Question: I have relatively complex graphviz input files that contain transitive relations. Unfortunately these make the output overly complex without adding any additional information.
Is there any simple way to strip these transitive relations from the input/output.
Example input:
'''
digraph main {
subgraph cluster_Session_0 {
color = black;
label = "Session_0";
"Batch_0_0";
}
subgraph cluster_Session_1 {
color = black;
label = "Session_1";
"Batch_1_0" "Batch_1_1" "Batch_1_2" "Batch_1_3" "Batch_1_4";
}
subgraph cluster_Session_2 {
color = black;
label = "Session_2";
"Batch_2_0" "Batch_2_1" "Batch_2_2" "Batch_2_3";
}
subgraph cluster_Session_3 {
color = black;
label = "Session_3";
"Batch_3_0";
}
subgraph cluster_Session_4 {
color = black;
label = "Session_4";
"Batch_4_0";
}
subgraph cluster_Session_5 {
color = black;
label = "Session_5";
"Batch_5_0";
}
subgraph cluster_Session_6 {
color = black;
label = "Session_6";
"Batch_6_0";
}
subgraph cluster_Session_7 {
color = black;
label = "Session_7";
"Batch_7_0";
}
subgraph cluster_Session_8 {
color = black;
label = "Session_8";
"Batch_8_0";
}
subgraph cluster_Session_9 {
color = black;
label = "Session_9";
"Batch_9_0";
}
subgraph cluster_Session_10 {
color = black;
label = "Session_10";
"Batch_10_0";
}
subgraph cluster_Session_11 {
color = black;
label = "Session_11";
"Batch_11_0";
}
subgraph cluster_Session_12 {
color = black;
label = "Session_12";
"Batch_12_0";
}
subgraph cluster_Session_13 {
color = black;
label = "Session_13";
"Batch_13_0";
}
subgraph cluster_Session_14 {
color = black;
label = "Session_14";
"Batch_14_0";
}
"Batch_0_0" -> "Batch_1_0";
"Batch_0_0" -> "Batch_1_0";
"Batch_1_0" -> "Batch_1_1";
"Batch_1_1" -> "Batch_1_2";
"Batch_1_2" -> "Batch_1_3";
"Batch_1_3" -> "Batch_1_4";
"Batch_1_4" -> "Batch_2_0";
"Batch_0_0" -> "Batch_2_0";
"Batch_1_4" -> "Batch_2_0";
"Batch_2_0" -> "Batch_2_1";
"Batch_2_1" -> "Batch_2_2";
"Batch_2_2" -> "Batch_2_3";
"Batch_2_3" -> "Batch_3_0";
"Batch_0_0" -> "Batch_3_0";
"Batch_1_4" -> "Batch_3_0";
"Batch_2_3" -> "Batch_3_0";
"Batch_3_0" -> "Batch_4_0";
"Batch_0_0" -> "Batch_4_0";
"Batch_1_4" -> "Batch_4_0";
"Batch_2_3" -> "Batch_4_0";
"Batch_3_0" -> "Batch_4_0";
"Batch_4_0" -> "Batch_5_0";
"Batch_0_0" -> "Batch_5_0";
"Batch_1_4" -> "Batch_5_0";
"Batch_2_3" -> "Batch_5_0";
"Batch_3_0" -> "Batch_5_0";
"Batch_5_0" -> "Batch_6_0";
"Batch_0_0" -> "Batch_6_0";
"Batch_1_4" -> "Batch_6_0";
"Batch_2_3" -> "Batch_6_0";
"Batch_3_0" -> "Batch_6_0";
"Batch_6_0" -> "Batch_7_0";
"Batch_0_0" -> "Batch_7_0";
"Batch_1_4" -> "Batch_7_0";
"Batch_2_3" -> "Batch_7_0";
"Batch_3_0" -> "Batch_7_0";
"Batch_4_0" -> "Batch_7_0";
"Batch_5_0" -> "Batch_7_0";
"Batch_6_0" -> "Batch_7_0";
"Batch_7_0" -> "Batch_8_0";
"Batch_0_0" -> "Batch_8_0";
"Batch_1_4" -> "Batch_8_0";
"Batch_2_3" -> "Batch_8_0";
"Batch_3_0" -> "Batch_8_0";
"Batch_4_0" -> "Batch_8_0";
"Batch_5_0" -> "Batch_8_0";
"Batch_6_0" -> "Batch_8_0";
"Batch_7_0" -> "Batch_8_0";
"Batch_8_0" -> "Batch_9_0";
"Batch_0_0" -> "Batch_9_0";
"Batch_1_4" -> "Batch_9_0";
"Batch_2_3" -> "Batch_9_0";
"Batch_3_0" -> "Batch_9_0";
"Batch_4_0" -> "Batch_9_0";
"Batch_5_0" -> "Batch_9_0";
"Batch_6_0" -> "Batch_9_0";
"Batch_7_0" -> "Batch_9_0";
"Batch_8_0" -> "Batch_9_0";
"Batch_9_0" -> "Batch_10_0";
"Batch_0_0" -> "Batch_10_0";
"Batch_1_4" -> "Batch_10_0";
"Batch_2_3" -> "Batch_10_0";
"Batch_3_0" -> "Batch_10_0";
"Batch_4_0" -> "Batch_10_0";
"Batch_5_0" -> "Batch_10_0";
"Batch_6_0" -> "Batch_10_0";
"Batch_7_0" -> "Batch_10_0";
"Batch_8_0" -> "Batch_10_0";
"Batch_9_0" -> "Batch_10_0";
"Batch_10_0" -> "Batch_11_0";
"Batch_0_0" -> "Batch_11_0";
"Batch_1_4" -> "Batch_11_0";
"Batch_2_3" -> "Batch_11_0";
"Batch_3_0" -> "Batch_11_0";
"Batch_4_0" -> "Batch_11_0";
"Batch_5_0" -> "Batch_11_0";
"Batch_6_0" -> "Batch_11_0";
"Batch_7_0" -> "Batch_11_0";
"Batch_8_0" -> "Batch_11_0";
"Batch_9_0" -> "Batch_11_0";
"Batch_10_0" -> "Batch_11_0";
"Batch_11_0" -> "Batch_12_0";
"Batch_0_0" -> "Batch_12_0";
"Batch_1_4" -> "Batch_12_0";
"Batch_2_3" -> "Batch_12_0";
"Batch_3_0" -> "Batch_12_0";
"Batch_4_0" -> "Batch_12_0";
"Batch_5_0" -> "Batch_12_0";
"Batch_6_0" -> "Batch_12_0";
"Batch_7_0" -> "Batch_12_0";
"Batch_8_0" -> "Batch_12_0";
"Batch_9_0" -> "Batch_12_0";
"Batch_10_0" -> "Batch_12_0";
"Batch_12_0" -> "Batch_13_0";
"Batch_0_0" -> "Batch_13_0";
"Batch_1_4" -> "Batch_13_0";
"Batch_2_3" -> "Batch_13_0";
"Batch_3_0" -> "Batch_13_0";
"Batch_4_0" -> "Batch_13_0";
"Batch_5_0" -> "Batch_13_0";
"Batch_6_0" -> "Batch_13_0";
"Batch_7_0" -> "Batch_13_0";
"Batch_8_0" -> "Batch_13_0";
"Batch_9_0" -> "Batch_13_0";
"Batch_10_0" -> "Batch_13_0";
"Batch_11_0" -> "Batch_13_0";
"Batch_12_0" -> "Batch_13_0";
"Batch_13_0" -> "Batch_14_0";
"Batch_0_0" -> "Batch_14_0";
"Batch_1_4" -> "Batch_14_0";
"Batch_2_3" -> "Batch_14_0";
"Batch_3_0" -> "Batch_14_0";
"Batch_4_0" -> "Batch_14_0";
"Batch_5_0" -> "Batch_14_0";
"Batch_6_0" -> "Batch_14_0";
"Batch_7_0" -> "Batch_14_0";
"Batch_8_0" -> "Batch_14_0";
"Batch_9_0" -> "Batch_14_0";
"Batch_10_0" -> "Batch_14_0";
"Batch_11_0" -> "Batch_14_0";
"Batch_12_0" -> "Batch_14_0";
}
'''
Example output:

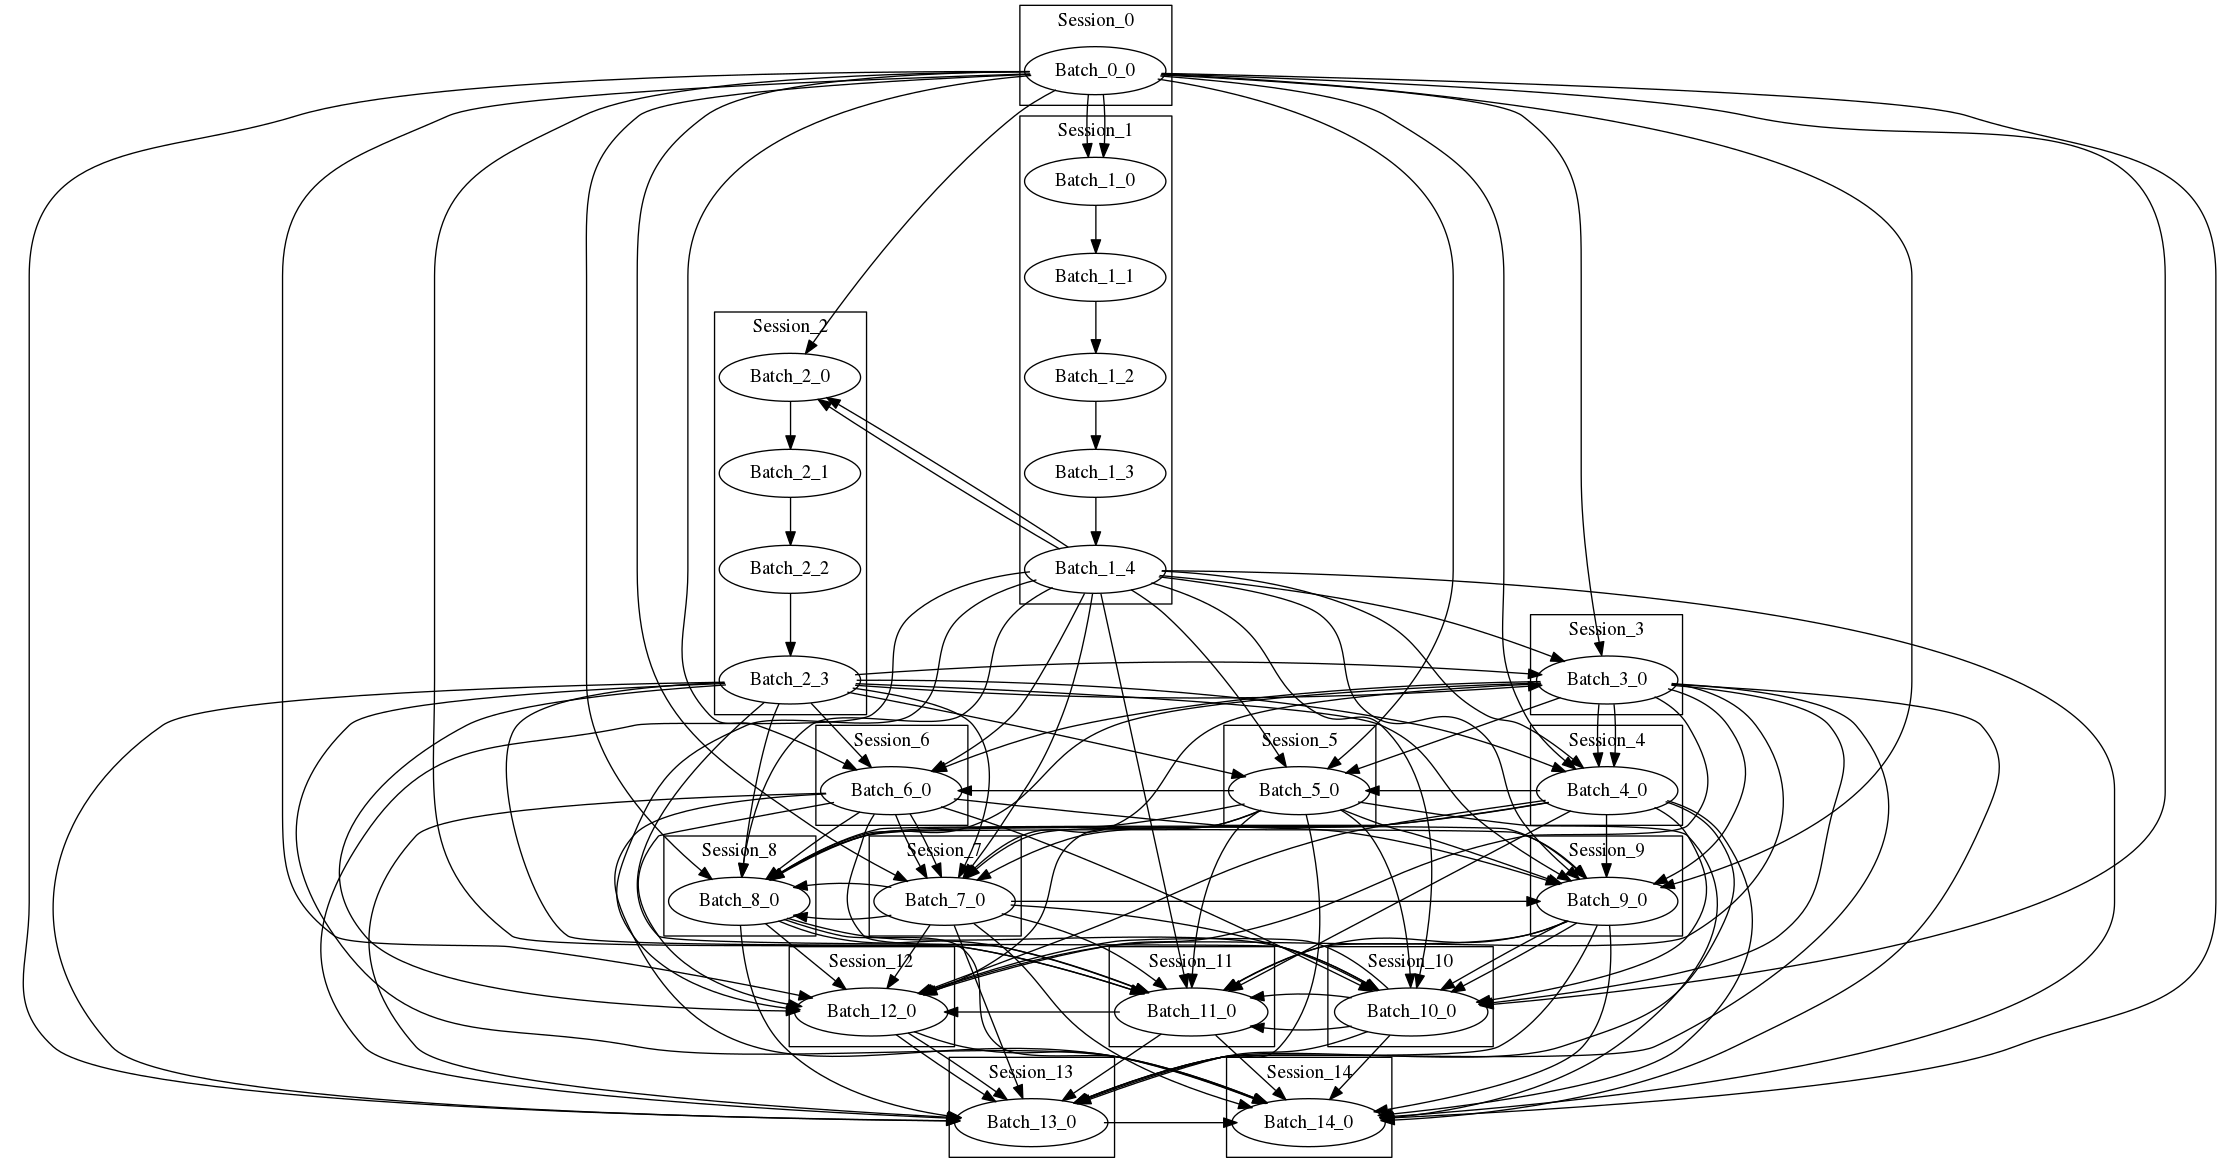
Answer: Given the example dot source from the question in a file named 'test.dot' the 'tred' tool (transitive reduction filter for directed graphs) from the GraphViz command line tools reduces it to a linear graph with the following command line:
'''
tred test.dot | dot -T png > test.png
'''
Resulting image: